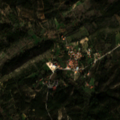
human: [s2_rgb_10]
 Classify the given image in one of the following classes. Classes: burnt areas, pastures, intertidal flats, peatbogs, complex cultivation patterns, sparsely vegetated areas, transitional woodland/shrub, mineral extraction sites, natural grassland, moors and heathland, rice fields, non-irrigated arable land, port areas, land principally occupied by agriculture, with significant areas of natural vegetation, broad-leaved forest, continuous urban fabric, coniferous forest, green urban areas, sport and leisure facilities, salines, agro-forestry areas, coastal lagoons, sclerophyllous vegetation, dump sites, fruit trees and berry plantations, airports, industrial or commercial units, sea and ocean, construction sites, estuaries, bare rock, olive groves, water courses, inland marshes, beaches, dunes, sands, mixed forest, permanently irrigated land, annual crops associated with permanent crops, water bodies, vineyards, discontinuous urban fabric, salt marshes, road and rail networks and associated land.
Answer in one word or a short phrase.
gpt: olive groves, broad-leaved forest, coniferous forest, mixed forest, moors and heathland, transitional woodland/shrub